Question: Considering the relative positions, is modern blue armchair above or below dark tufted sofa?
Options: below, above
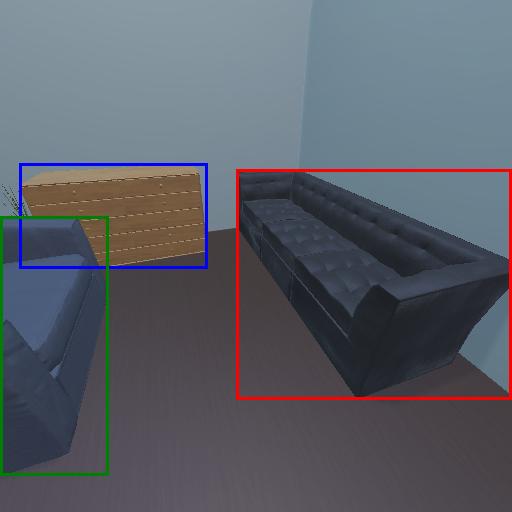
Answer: below